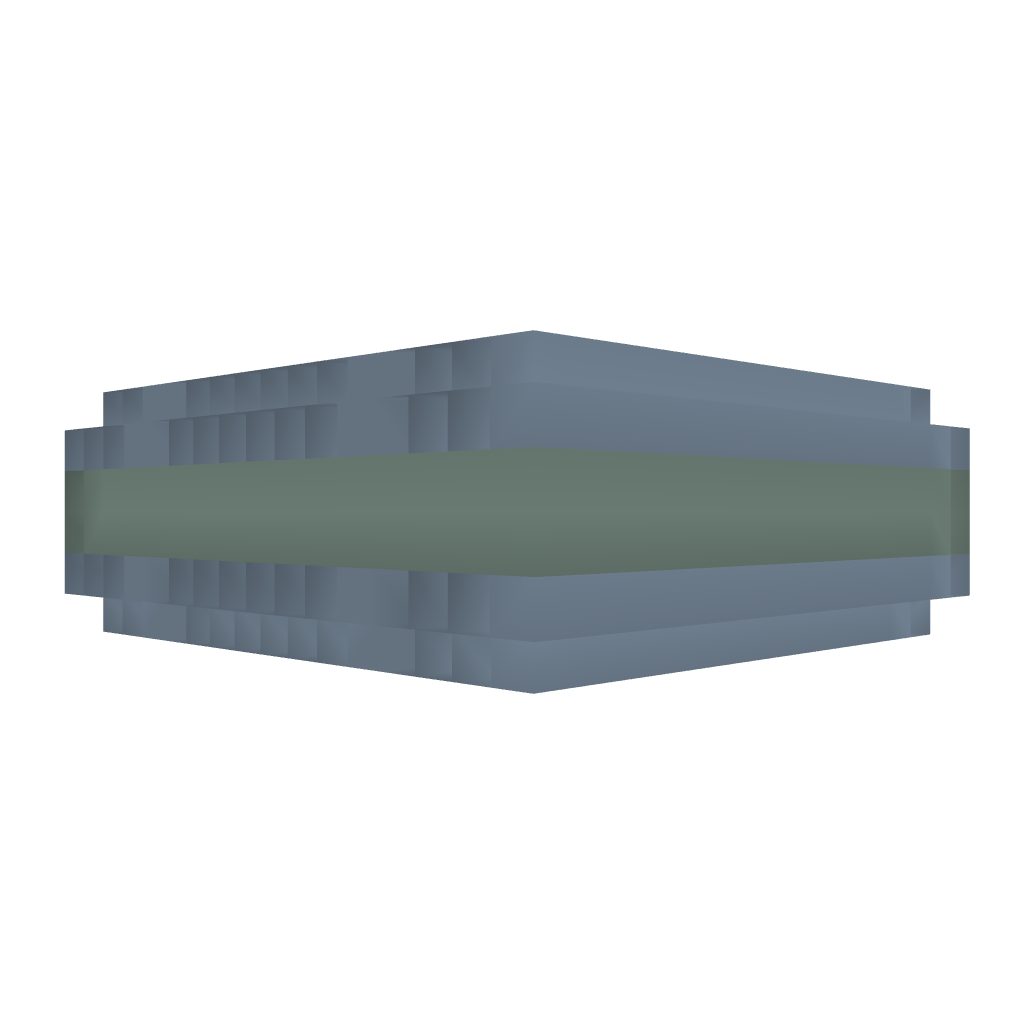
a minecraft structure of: Sewer template corner